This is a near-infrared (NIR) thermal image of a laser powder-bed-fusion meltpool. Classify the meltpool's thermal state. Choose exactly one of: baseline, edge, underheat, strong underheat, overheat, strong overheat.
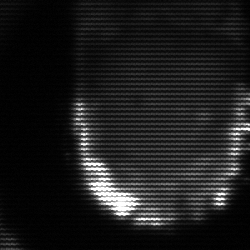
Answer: baseline